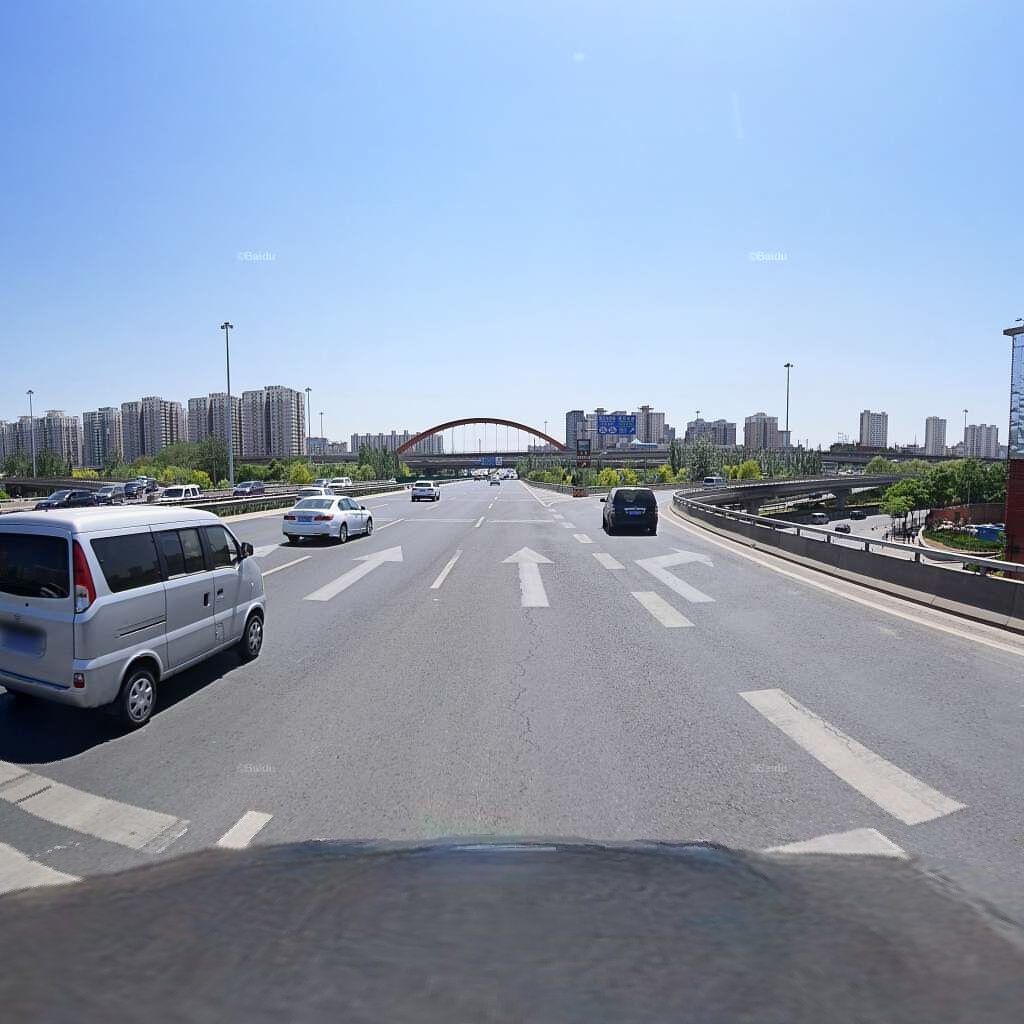
Region: Haidian
Road damage annotations: longitudinal crack, longitudinal crack